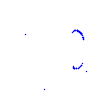
Particle: kaon